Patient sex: M
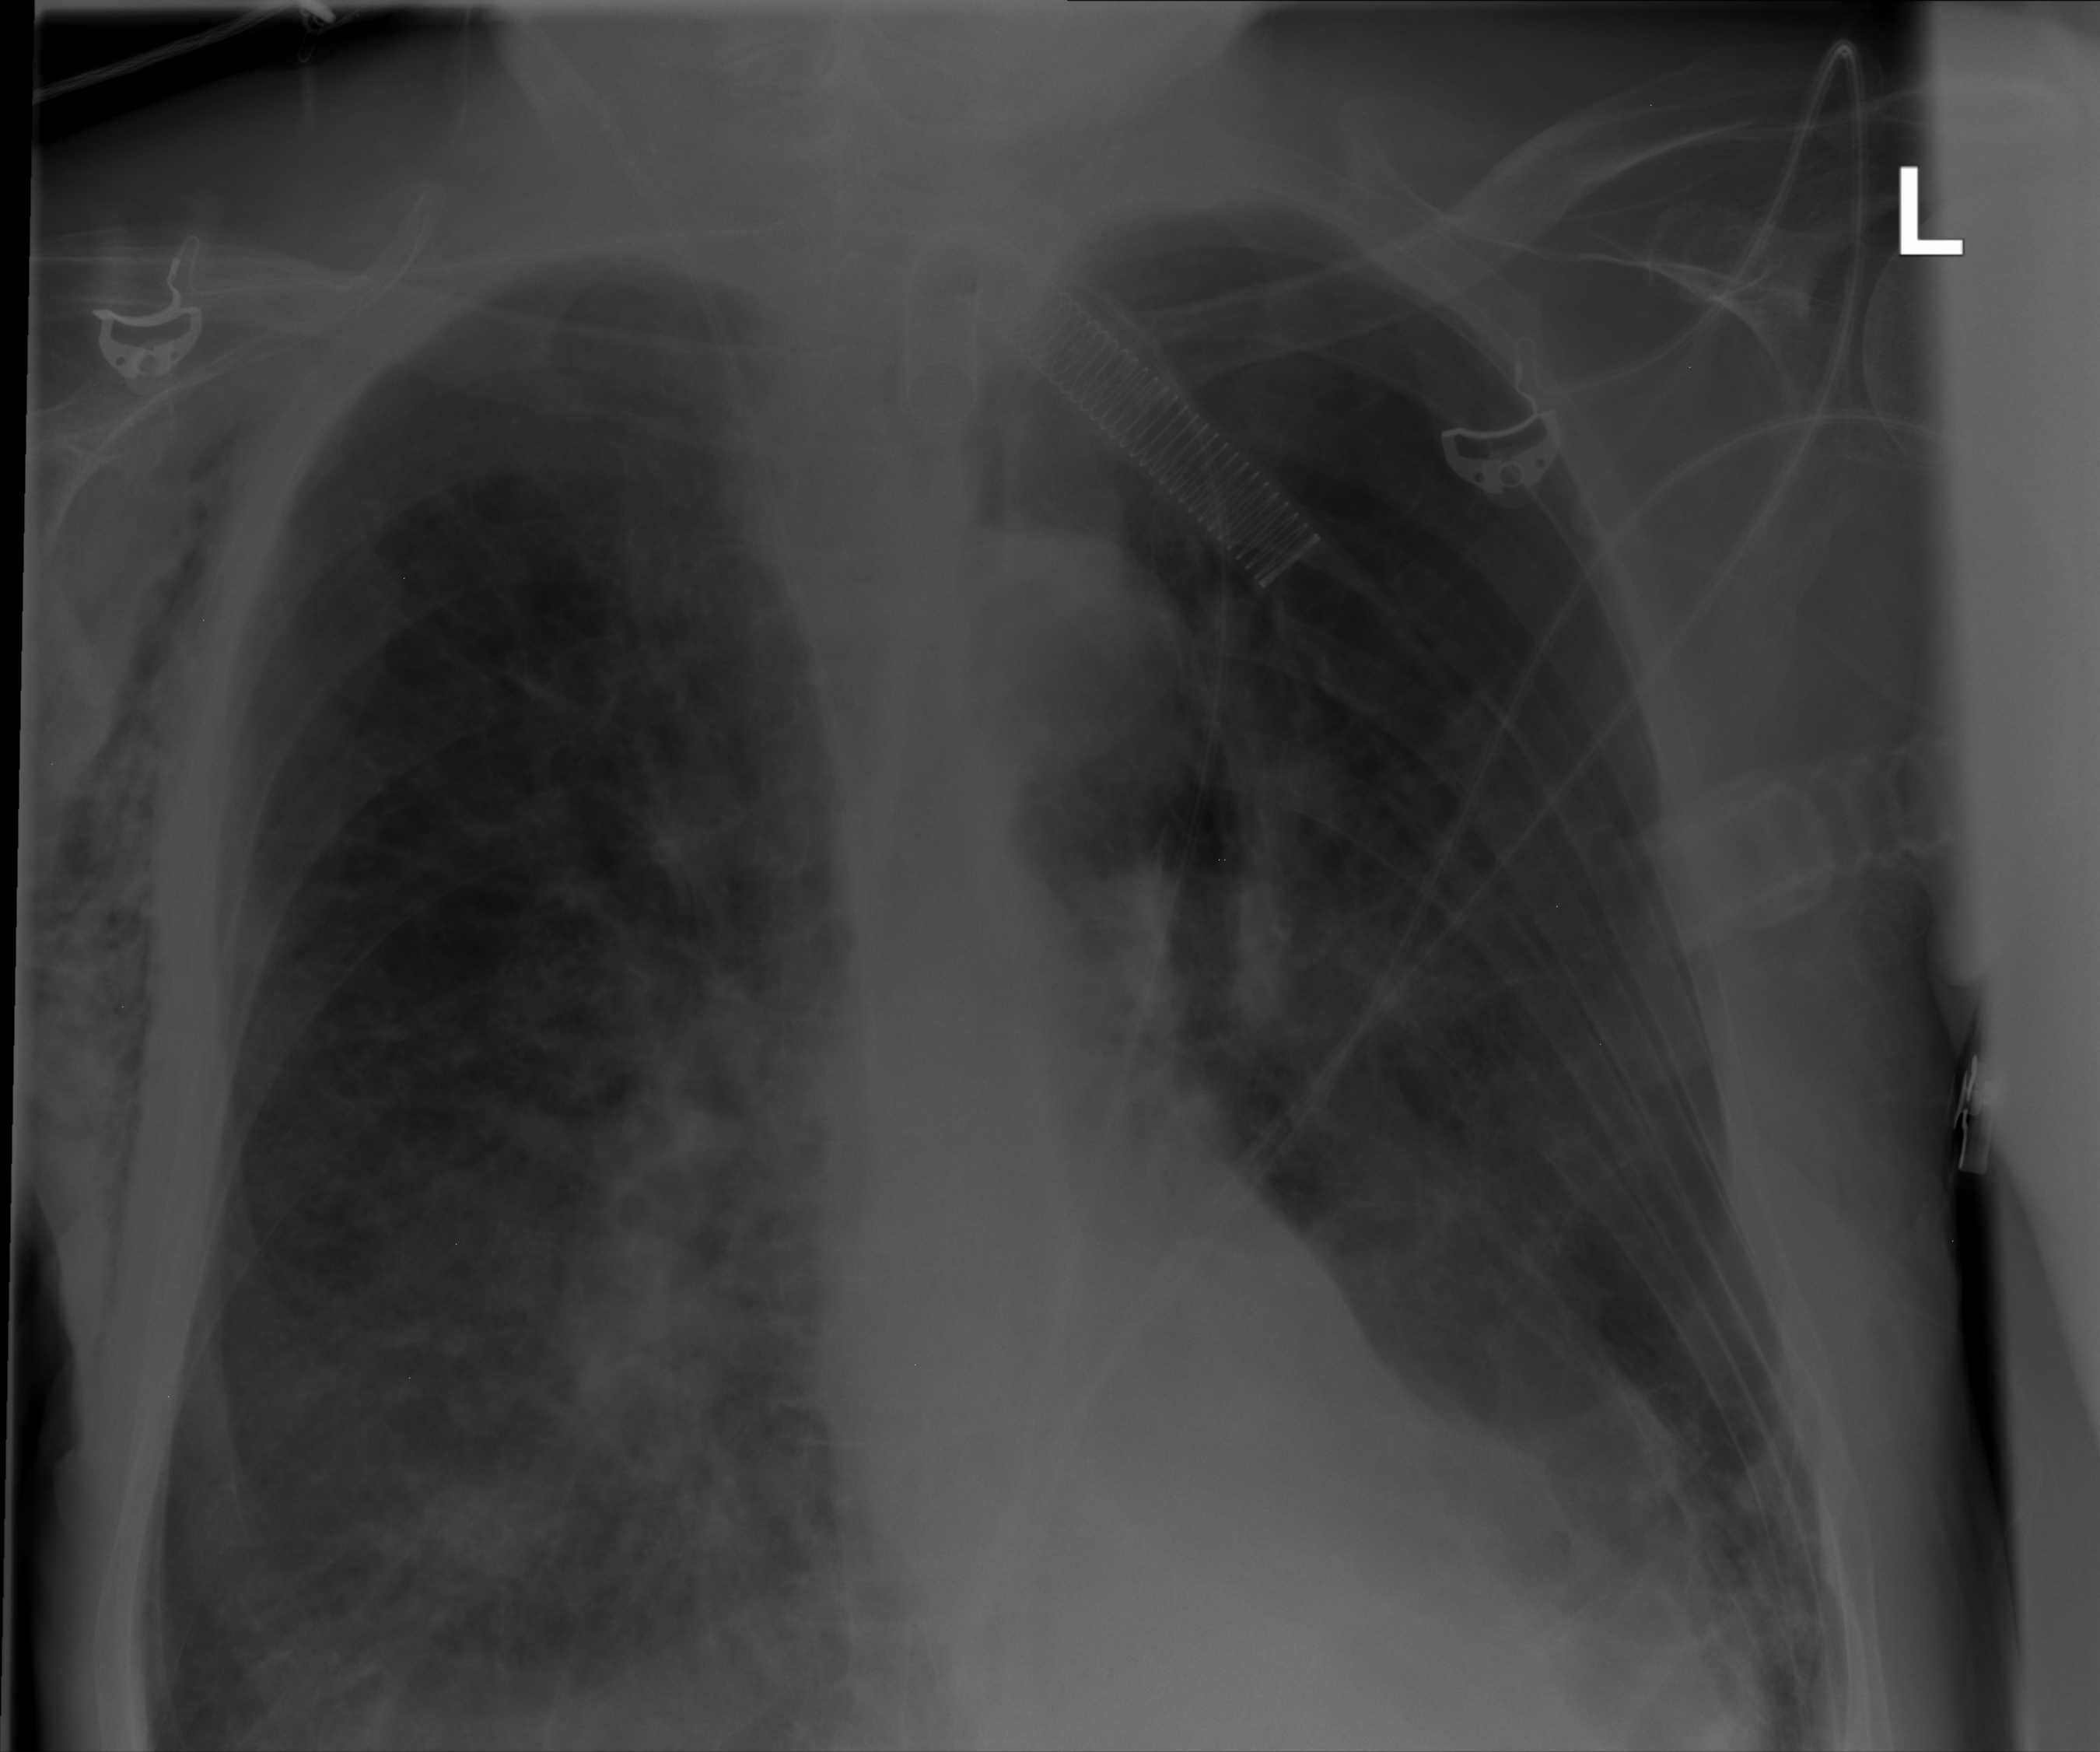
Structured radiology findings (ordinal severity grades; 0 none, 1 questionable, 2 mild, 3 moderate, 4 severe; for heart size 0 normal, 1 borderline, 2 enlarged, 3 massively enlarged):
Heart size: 0
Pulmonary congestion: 0
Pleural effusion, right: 0
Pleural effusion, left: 0
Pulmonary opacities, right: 3
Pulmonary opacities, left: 1
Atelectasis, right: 2
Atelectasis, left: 2